Interaction volume radius: 10 \u00c5
Interaction volume height: 10 \u00c5
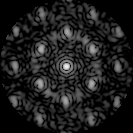
Disorder parameter: 0.4468